Question: I have the following markup:
'''
<body>
<ul class="navigation">
<li><a href="#">Bucuresti</a></li>
<li><a href="#">Sighisoara</a></li>
<li><a href="#">Tuzla</a></li>
<li><a href="#">Comorova-Neptun</a></li>
<li><a href="#">Maramures</a></li>
<li><a href="#">Sinaia</a></li>
</ul>
</body>
'''
and CSS:
'''
body {
padding-top: 0;
padding-bottom: 0;
margin: 0;
text-align: center;
background-color: #5A1560;
min-height: 100%;
}
ul.navigation {
height: 30px;
line-height: 30px;
position: fixed;
bottom: 0;
width: 960px;
margin-left: auto;
margin-right: auto;
background-color: #D3EC60;
margin-bottom: 0;
margin-top: 0;
padding: 0;
border: 1px solid #000000;
border-top-left-radius: 4px;
border-top-right-radius: 4px;
}
'''
My page looks like below:

I think you've already guessed that the div at the bottom (the 'ul.navigation') should stay on the center of the page. Where am I wrong?
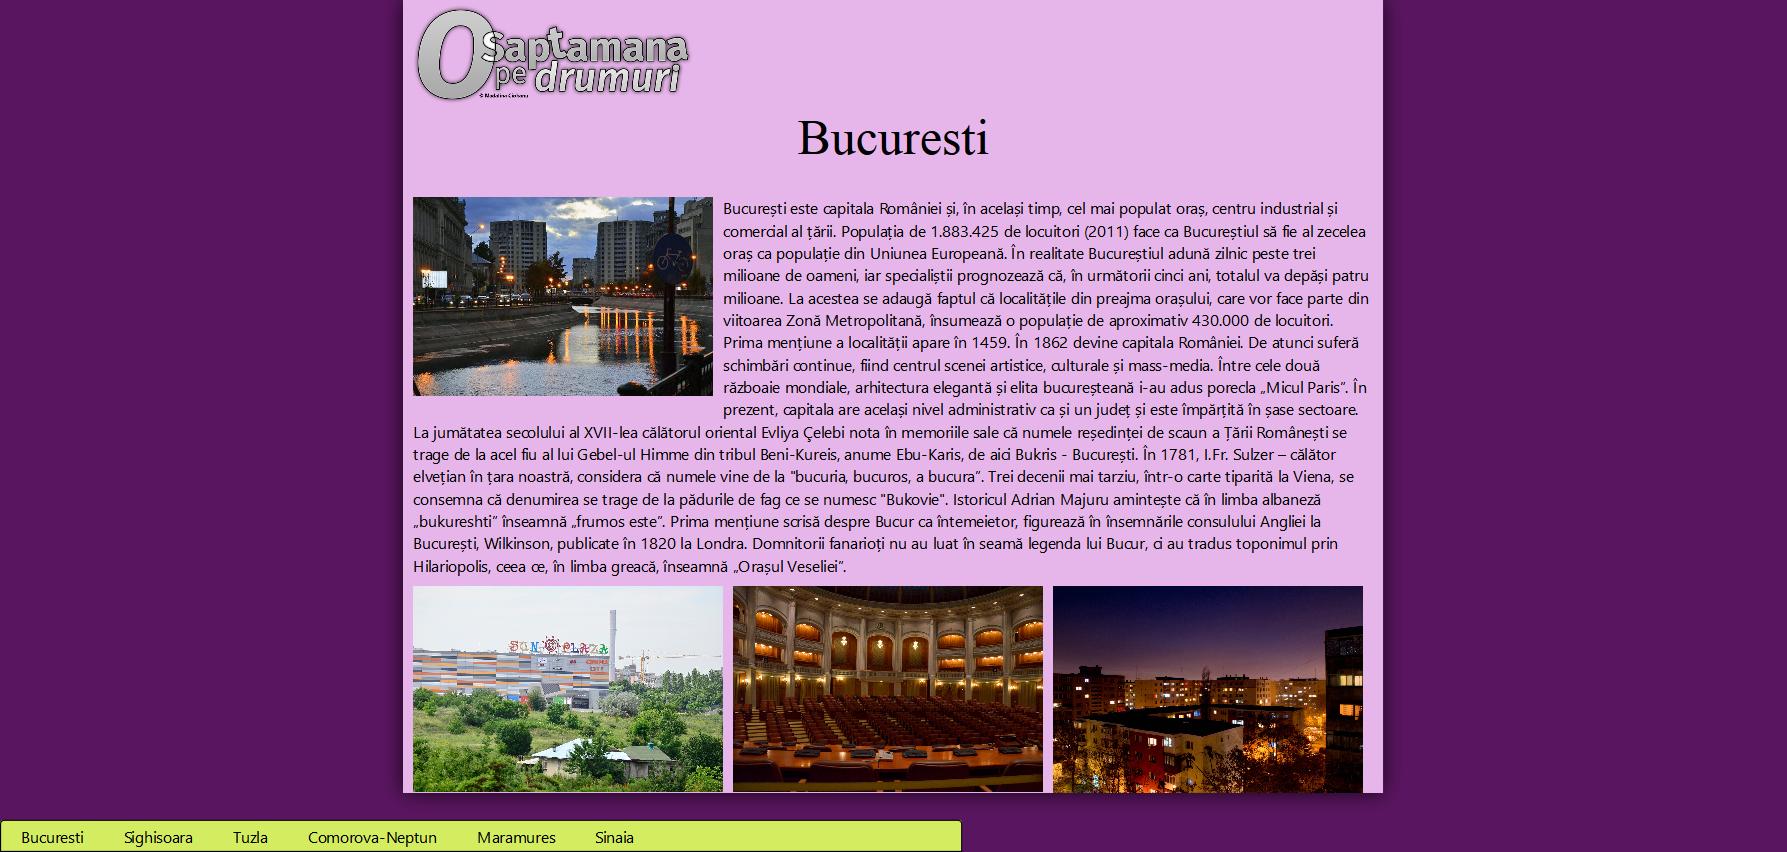
Answer: Add 'left:0;right:0;' to 'ul.navigation'.